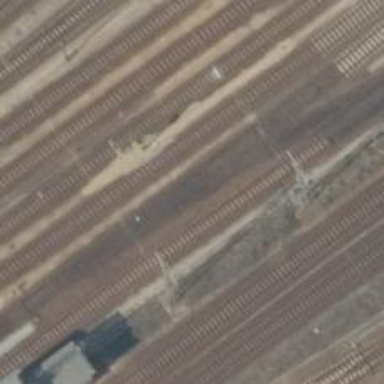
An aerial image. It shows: Railway siding for service.